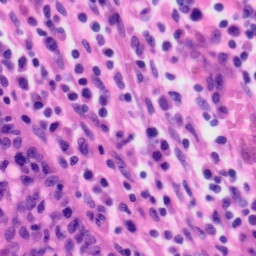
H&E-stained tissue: Tonsil